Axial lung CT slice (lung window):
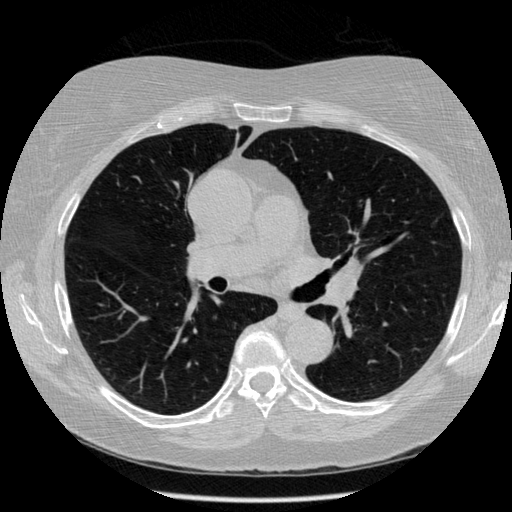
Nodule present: no